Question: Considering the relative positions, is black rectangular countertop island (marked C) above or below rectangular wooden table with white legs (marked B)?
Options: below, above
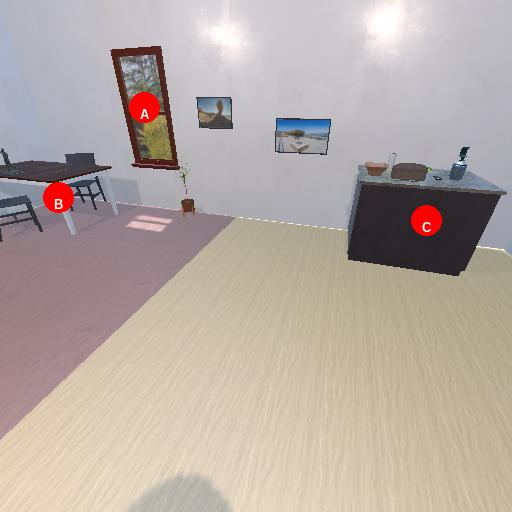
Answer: below